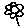
Label: flower